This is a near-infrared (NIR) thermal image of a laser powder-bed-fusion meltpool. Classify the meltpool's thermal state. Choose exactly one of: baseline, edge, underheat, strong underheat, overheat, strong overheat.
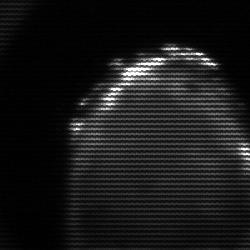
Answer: edge